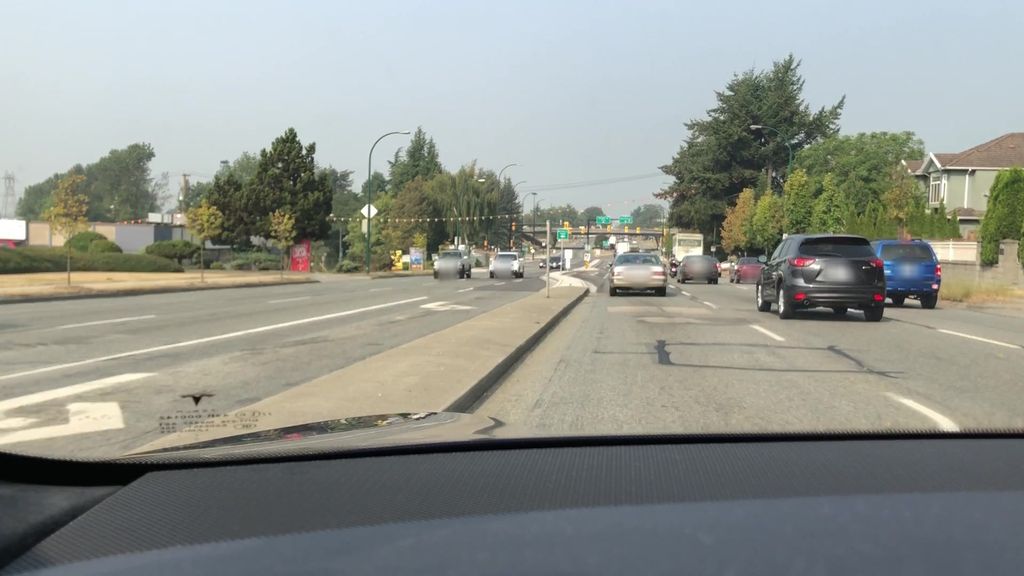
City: vancouver